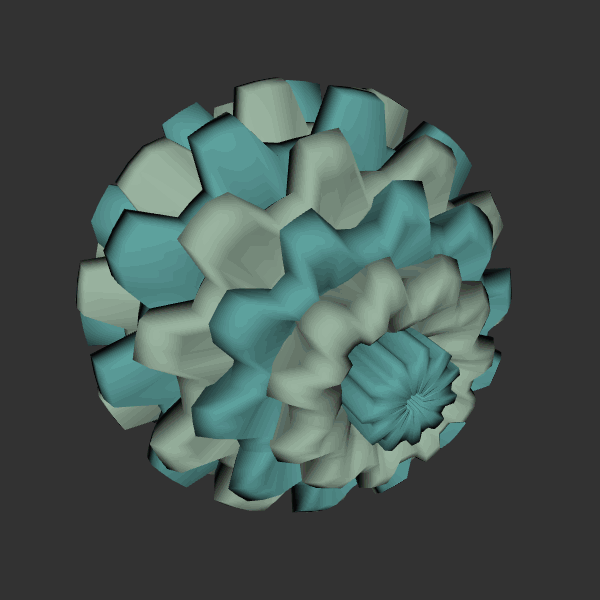
Background: dark